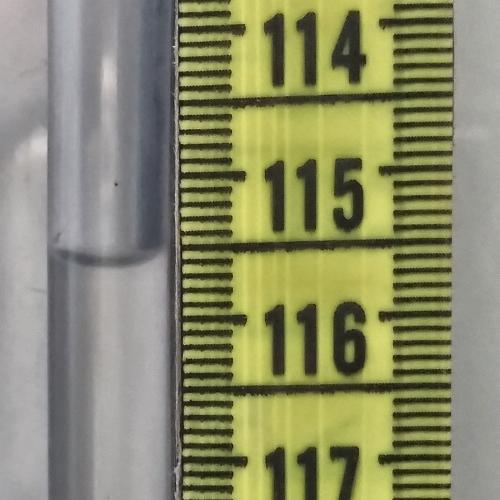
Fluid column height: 115.6 cm